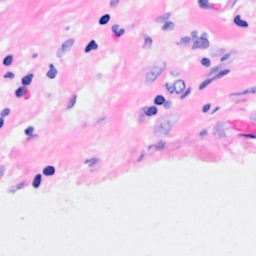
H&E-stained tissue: Breast